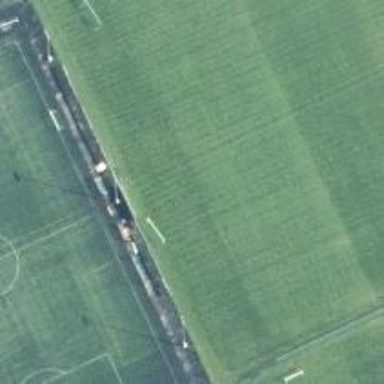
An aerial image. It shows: Soccer pitch with grass paver surface for recreational activities.